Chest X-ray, PA view. Patient: 21 years old, sex M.
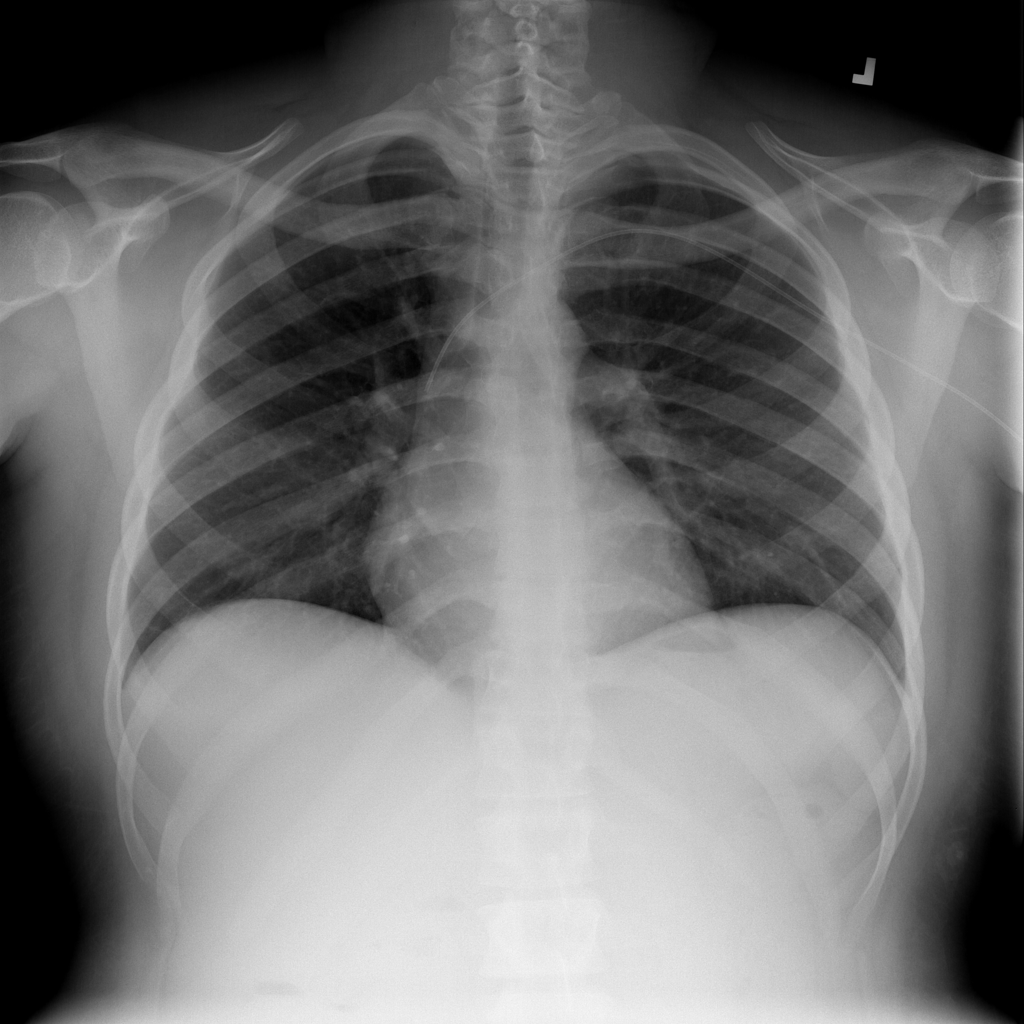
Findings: No Finding